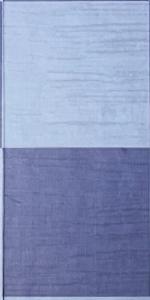
Label: Empty